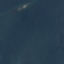
Land use / land cover: SeaLake